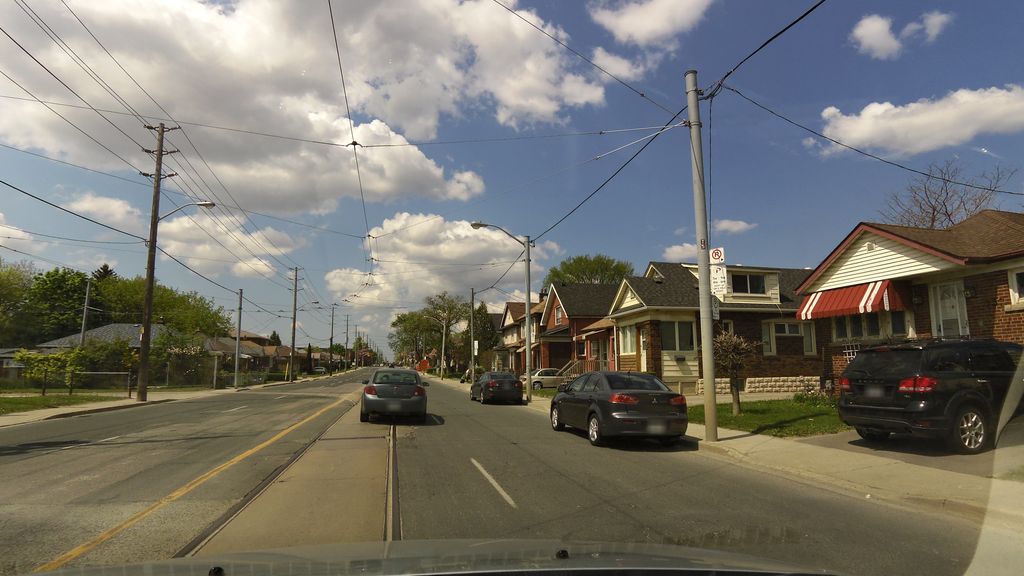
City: toronto